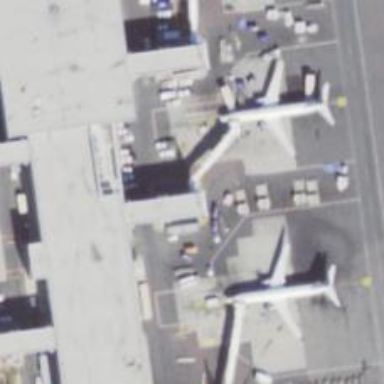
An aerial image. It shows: Airport gate.